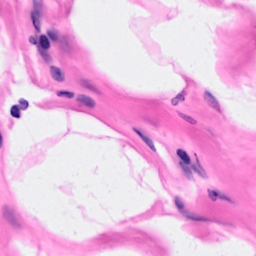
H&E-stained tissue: Breast